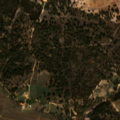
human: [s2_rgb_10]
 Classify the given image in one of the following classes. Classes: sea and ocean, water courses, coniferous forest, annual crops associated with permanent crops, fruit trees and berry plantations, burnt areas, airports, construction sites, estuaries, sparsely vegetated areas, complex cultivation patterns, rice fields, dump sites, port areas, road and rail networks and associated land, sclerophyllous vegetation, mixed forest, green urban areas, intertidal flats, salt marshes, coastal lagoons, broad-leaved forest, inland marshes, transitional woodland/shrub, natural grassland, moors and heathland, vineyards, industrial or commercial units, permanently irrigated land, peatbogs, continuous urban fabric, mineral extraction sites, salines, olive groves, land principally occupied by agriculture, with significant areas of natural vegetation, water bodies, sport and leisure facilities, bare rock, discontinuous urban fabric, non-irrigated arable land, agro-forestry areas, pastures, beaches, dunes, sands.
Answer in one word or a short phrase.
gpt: rice fields, agro-forestry areas, broad-leaved forest